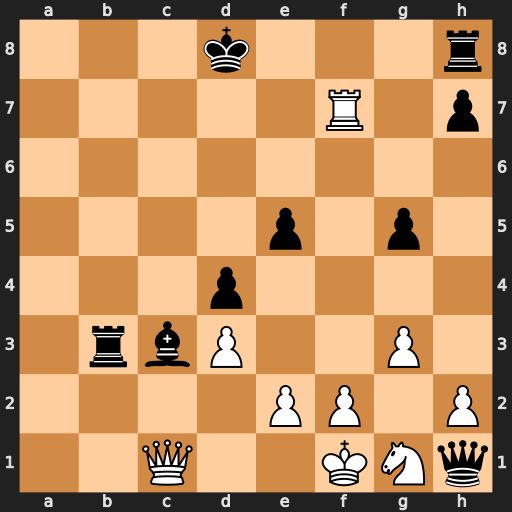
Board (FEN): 3k3r/5R1p/8/4p1p1/3p4/1rbP2P1/4PP1P/2Q2KNq
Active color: w
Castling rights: -
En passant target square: -
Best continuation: Qxg5+ Kc8 Qf5+ Kb8 Qxe5+ Ka8 Qxh8+ Rb8 Rf8 Rxf8 Qxf8+